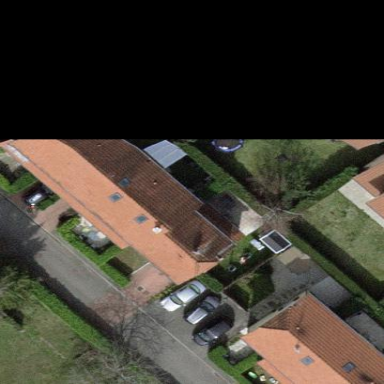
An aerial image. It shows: Half-hipped roof house.